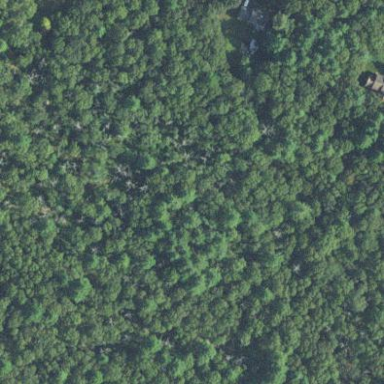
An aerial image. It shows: Needle-leaved woodland.